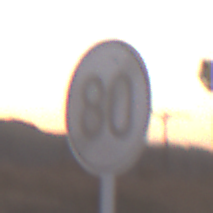
Verkehrszeichen: EndeGeschwindigkeit80
Umgebung: Outdoor, Suburban
Tageszeit: SunriseSunset
Wetter: PartlyCloudy
Licht: Natural
Jahreszeit: NotSpecified
Kontrast: LowContrast